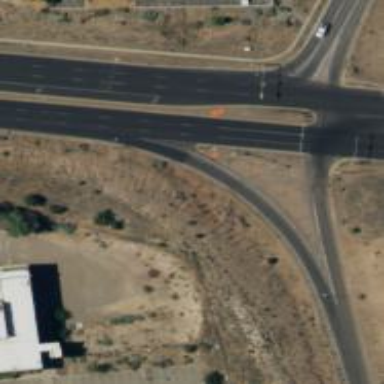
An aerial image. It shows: Primary link road with asphalt surface.